Question:
How to add those small circles depicting number of pages user can flip through? I have tried using Jake Wharton's library but its giving me problems like
'''
Jar mismatch! Fix your dependencies
[2014-03-29 18:10:56 - WhatsMyPassword] Found 2 versions of android-support-v4.jar in the dependency list,
'''
Please let me know if there is any other way to do it or how to solve these errors?
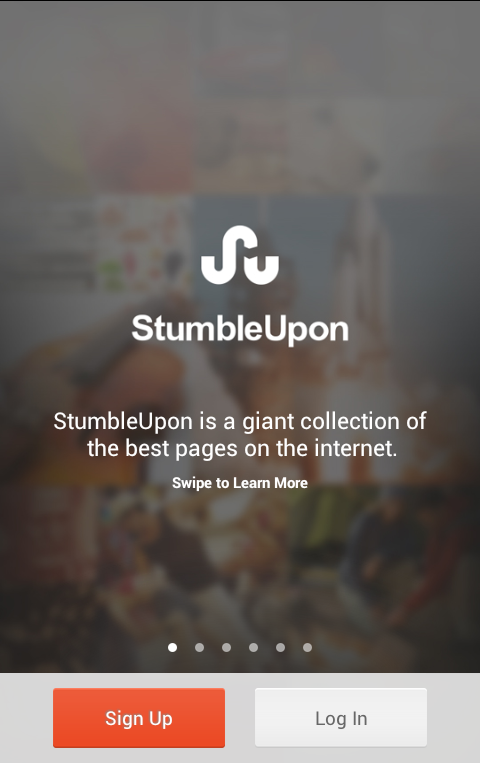
Answer: The 'ViewPagerIndicator' library uses an other version of 'android-support-v4.jar' than you do. If you replace the '.jar' file in the library with your local copy, it should work.